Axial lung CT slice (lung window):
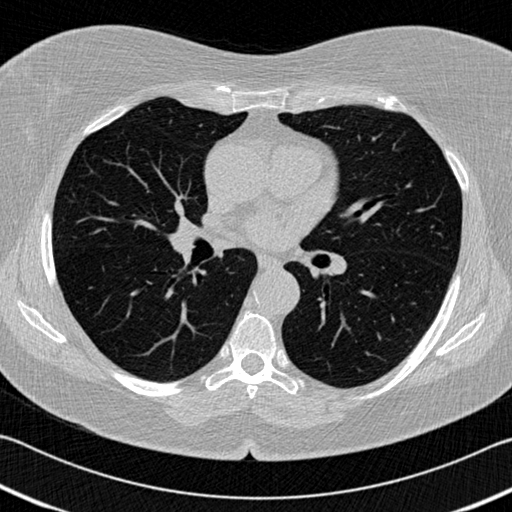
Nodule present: no